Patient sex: M
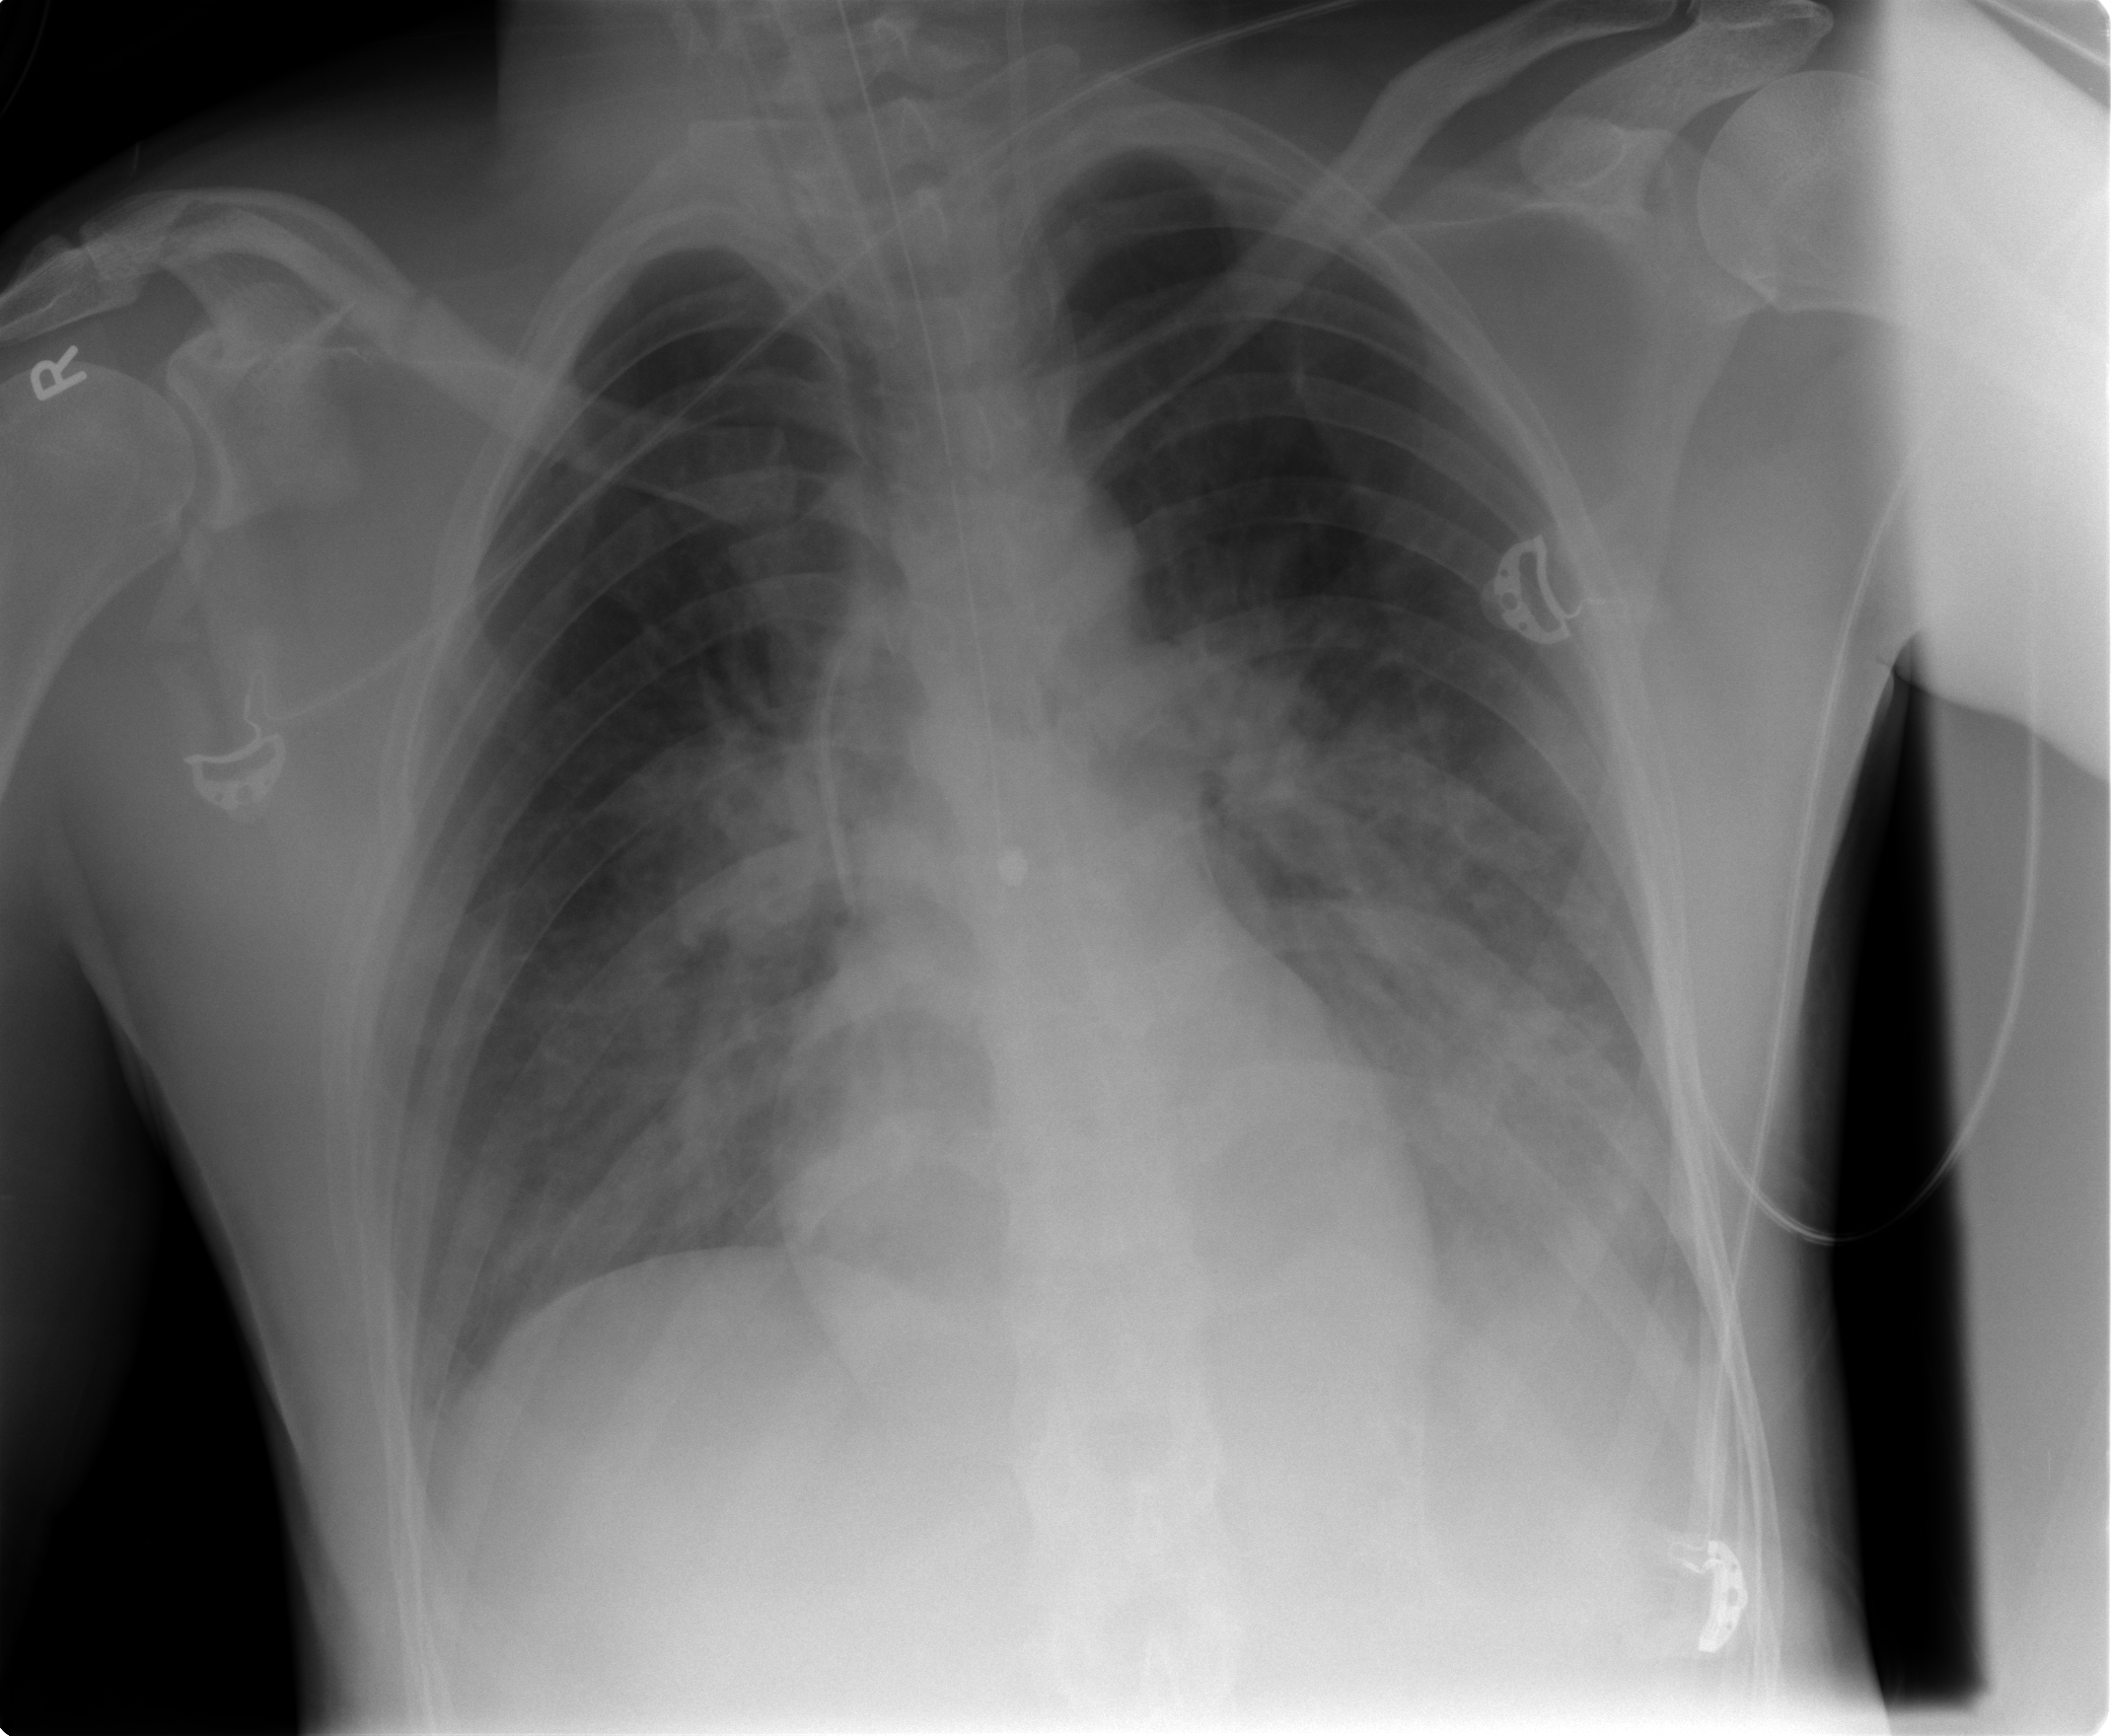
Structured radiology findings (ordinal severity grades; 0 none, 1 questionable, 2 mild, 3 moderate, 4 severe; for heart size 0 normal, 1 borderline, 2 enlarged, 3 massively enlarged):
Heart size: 0
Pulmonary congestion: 0
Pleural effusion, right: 1
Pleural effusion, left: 2
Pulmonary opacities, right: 1
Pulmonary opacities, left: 2
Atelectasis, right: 0
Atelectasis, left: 2